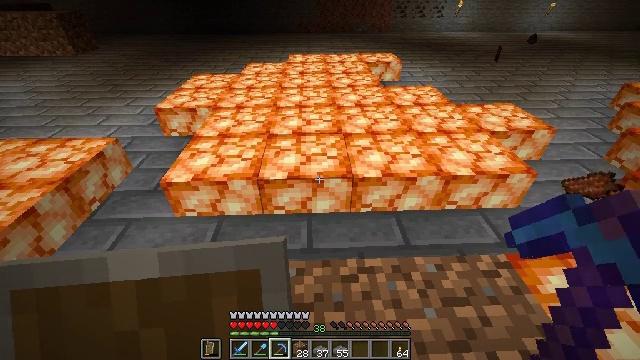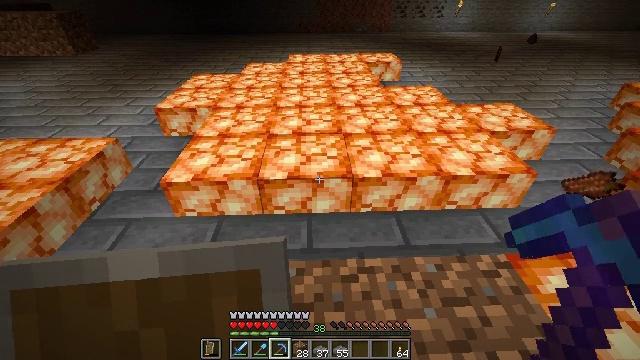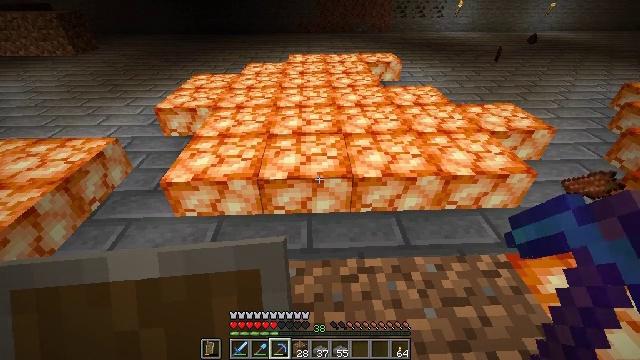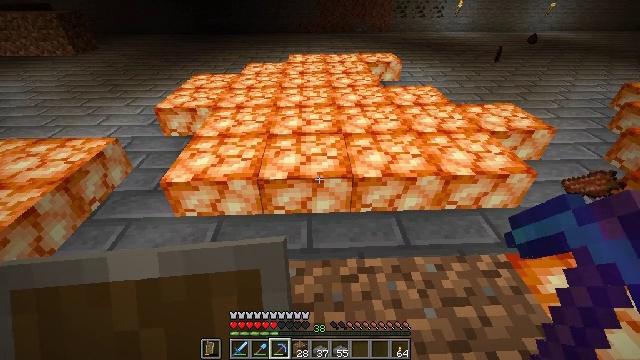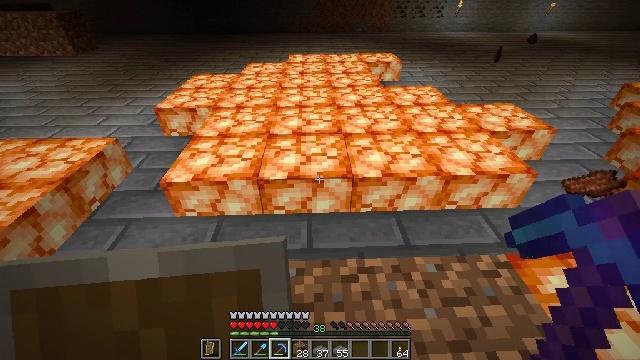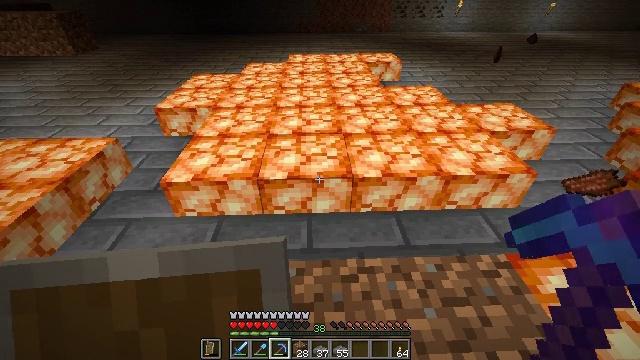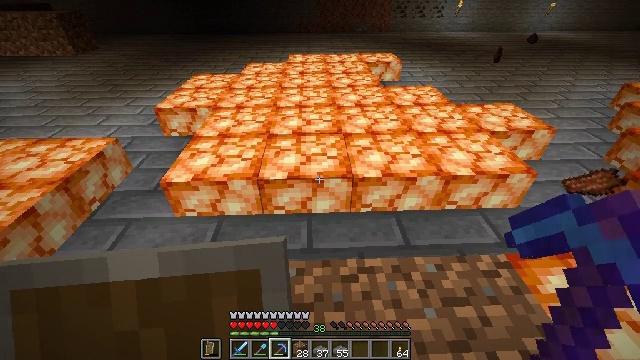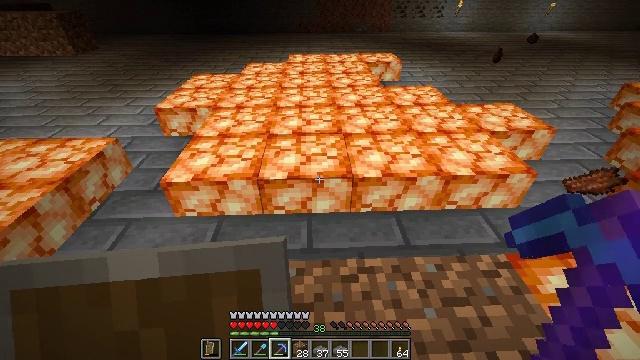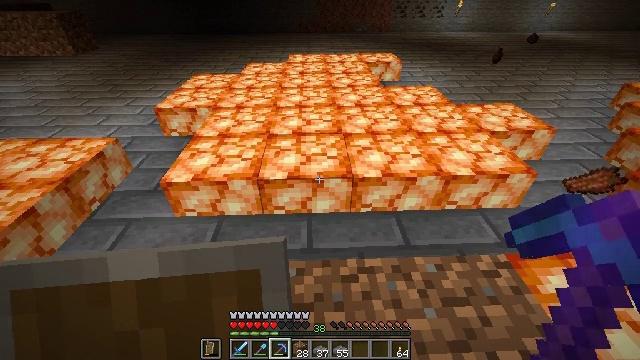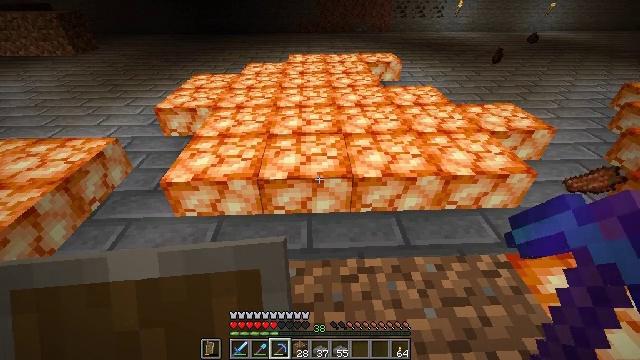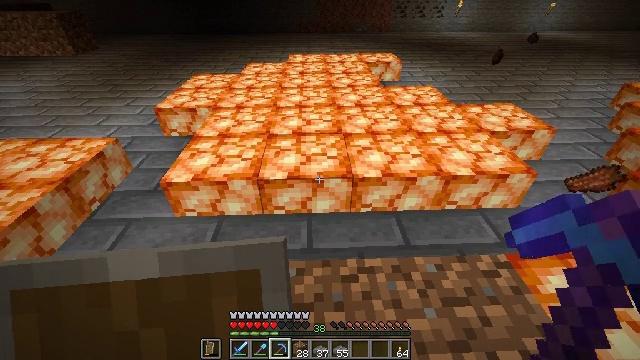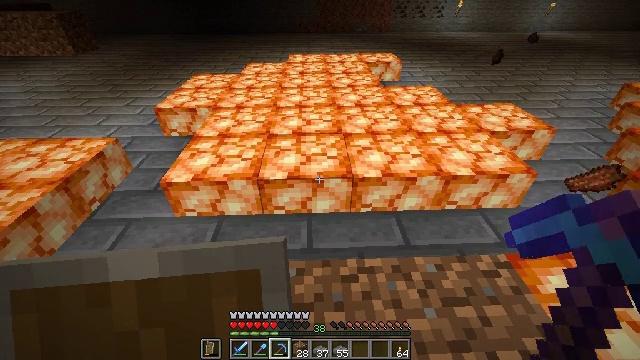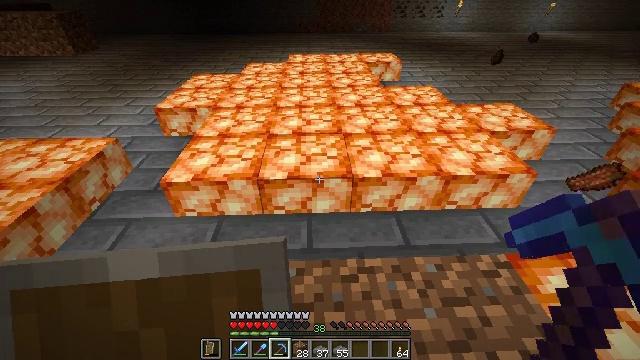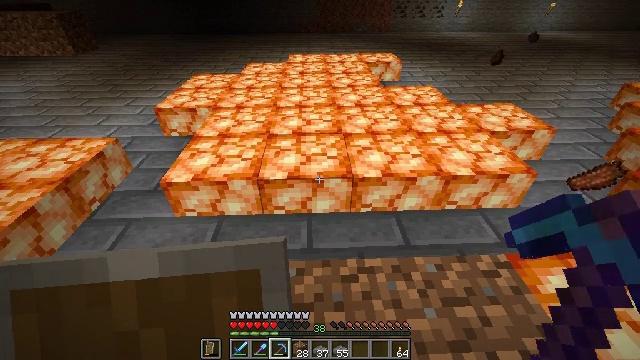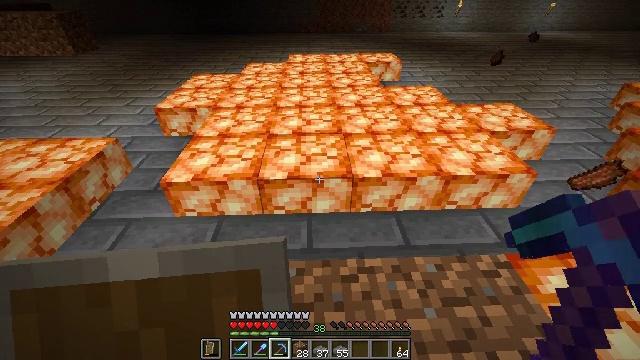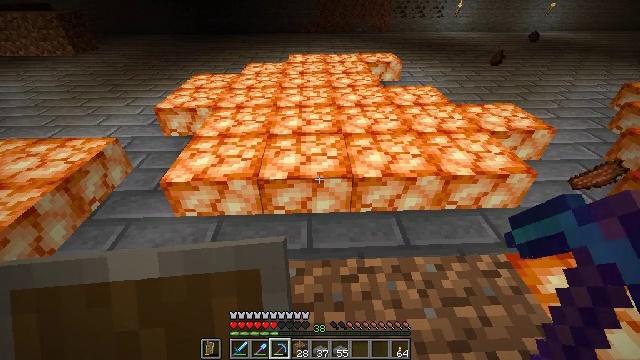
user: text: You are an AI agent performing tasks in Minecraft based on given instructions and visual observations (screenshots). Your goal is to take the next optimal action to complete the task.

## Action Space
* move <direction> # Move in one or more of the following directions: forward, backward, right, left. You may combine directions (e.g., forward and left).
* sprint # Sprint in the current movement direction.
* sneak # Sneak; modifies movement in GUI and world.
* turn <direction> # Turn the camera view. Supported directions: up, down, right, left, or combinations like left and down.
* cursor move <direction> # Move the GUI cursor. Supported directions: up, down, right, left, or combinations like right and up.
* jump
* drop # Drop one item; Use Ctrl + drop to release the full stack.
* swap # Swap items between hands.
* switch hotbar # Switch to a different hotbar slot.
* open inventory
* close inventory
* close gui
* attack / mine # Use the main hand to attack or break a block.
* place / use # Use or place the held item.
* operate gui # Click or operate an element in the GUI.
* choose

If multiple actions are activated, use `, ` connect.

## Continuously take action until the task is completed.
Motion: motion action
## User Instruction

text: Attack the shroomlight to pick it up.
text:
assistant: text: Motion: no_op
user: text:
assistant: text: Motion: no_op
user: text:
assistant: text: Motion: no_op
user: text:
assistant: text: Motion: no_op
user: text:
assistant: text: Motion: no_op
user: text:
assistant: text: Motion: no_op
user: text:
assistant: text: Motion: no_op
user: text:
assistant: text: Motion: no_op
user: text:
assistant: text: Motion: no_op
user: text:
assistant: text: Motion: no_op
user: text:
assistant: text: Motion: no_op
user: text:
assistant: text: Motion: no_op
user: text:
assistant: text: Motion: no_op
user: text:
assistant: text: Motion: no_op
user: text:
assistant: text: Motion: no_op
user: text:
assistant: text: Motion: no_op
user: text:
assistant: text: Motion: no_op
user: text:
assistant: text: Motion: no_op
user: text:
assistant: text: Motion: attack / mine
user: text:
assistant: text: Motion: attack / mine
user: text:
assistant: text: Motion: attack / mine
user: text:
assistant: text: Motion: attack / mine
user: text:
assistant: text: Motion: attack / mine
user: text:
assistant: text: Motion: attack / mine
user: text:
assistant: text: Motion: attack / mine
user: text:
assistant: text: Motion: attack / mine
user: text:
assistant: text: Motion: attack / mine
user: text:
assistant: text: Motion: attack / mine
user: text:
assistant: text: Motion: attack / mine
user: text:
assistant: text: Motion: attack / mine